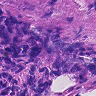
Metastatic tissue present: no